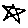
Label: star